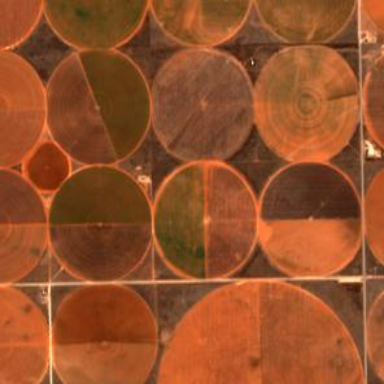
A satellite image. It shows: Farmland with pivot irrigation system.